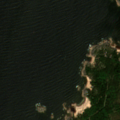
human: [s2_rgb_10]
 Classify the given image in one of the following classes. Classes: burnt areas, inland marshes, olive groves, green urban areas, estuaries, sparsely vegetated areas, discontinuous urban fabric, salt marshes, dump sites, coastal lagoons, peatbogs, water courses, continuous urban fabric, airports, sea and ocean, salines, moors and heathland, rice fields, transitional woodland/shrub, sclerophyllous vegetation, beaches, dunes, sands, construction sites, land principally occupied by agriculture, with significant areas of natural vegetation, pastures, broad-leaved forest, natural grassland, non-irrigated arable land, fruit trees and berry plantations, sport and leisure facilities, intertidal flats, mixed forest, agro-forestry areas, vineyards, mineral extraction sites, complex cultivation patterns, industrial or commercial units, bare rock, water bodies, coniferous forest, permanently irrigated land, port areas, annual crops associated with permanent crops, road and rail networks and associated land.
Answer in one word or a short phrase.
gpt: mixed forest, sea and ocean